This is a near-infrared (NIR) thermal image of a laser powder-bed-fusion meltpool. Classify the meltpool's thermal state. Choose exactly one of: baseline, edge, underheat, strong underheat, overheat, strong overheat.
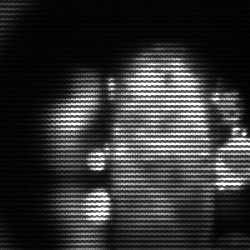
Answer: strong underheat